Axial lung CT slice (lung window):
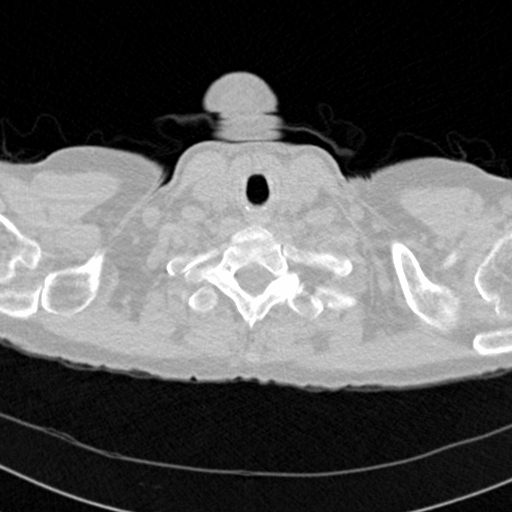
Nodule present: no